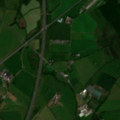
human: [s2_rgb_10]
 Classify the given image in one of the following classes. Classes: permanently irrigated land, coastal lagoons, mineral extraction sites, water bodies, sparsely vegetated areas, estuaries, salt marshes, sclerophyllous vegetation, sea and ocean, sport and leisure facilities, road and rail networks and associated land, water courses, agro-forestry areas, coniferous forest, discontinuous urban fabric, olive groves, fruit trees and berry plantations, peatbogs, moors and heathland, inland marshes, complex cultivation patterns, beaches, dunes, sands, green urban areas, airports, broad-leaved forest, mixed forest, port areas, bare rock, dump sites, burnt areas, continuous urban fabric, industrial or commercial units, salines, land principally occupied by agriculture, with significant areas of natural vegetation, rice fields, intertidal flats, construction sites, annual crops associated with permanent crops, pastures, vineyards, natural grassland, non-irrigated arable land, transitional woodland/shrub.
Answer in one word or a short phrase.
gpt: pastures, coniferous forest